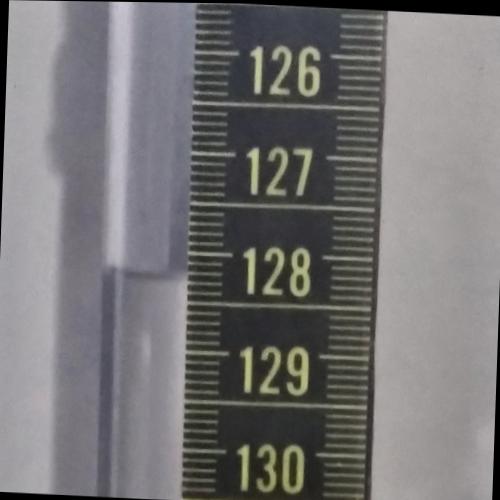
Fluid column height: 128.3 cm